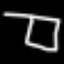
Label: square